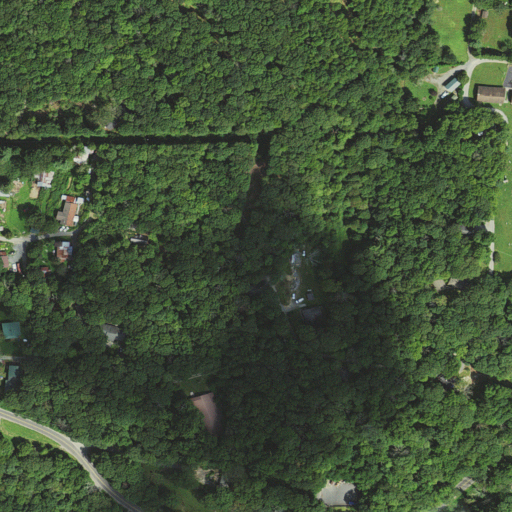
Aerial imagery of mountain in North Carolina named Chestnut Knob containing deciduous forest, open development, mixed forest, low intensity development, and medium intensity development